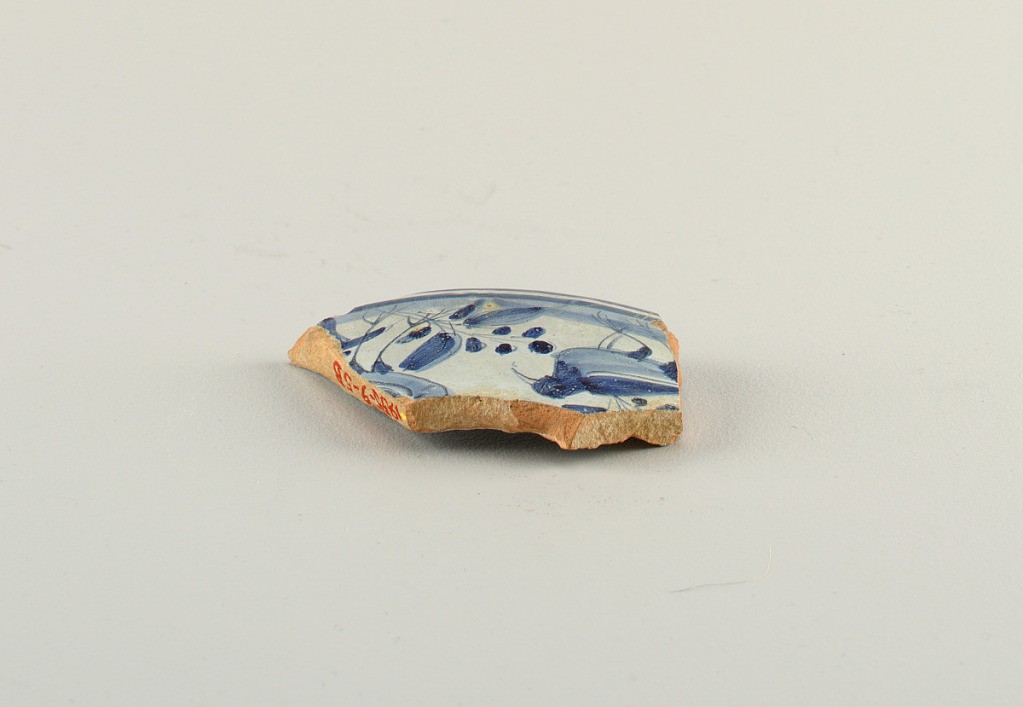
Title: Fragment
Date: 17th century
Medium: Tin-glazed earthenware
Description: Fragment of pottery with tin and cobalt glaze on surface of earthenware. Decoration shows a bird and plant.